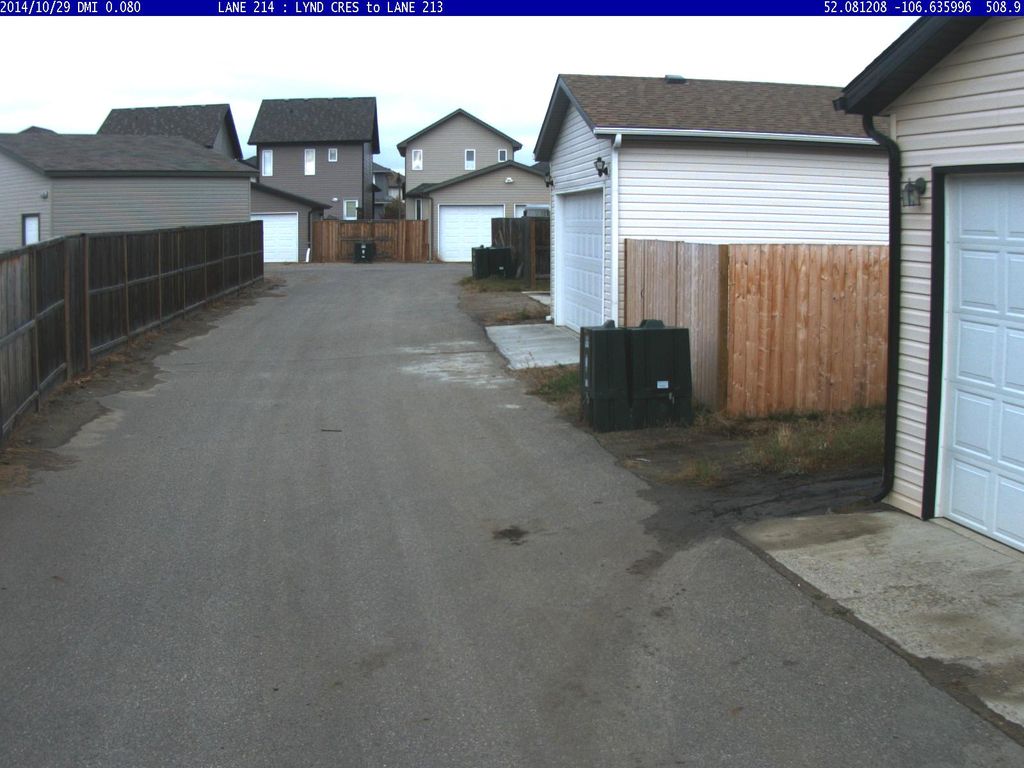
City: saskatoon